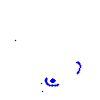
Particle: electron